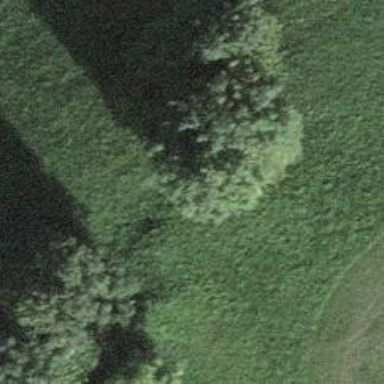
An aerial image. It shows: Single tag "natural: tree."